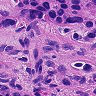
Metastatic tissue present: yes